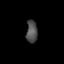
Tissue: lung
Cell type: Myeloid cells
Senescence score: 0.5813
Nuclear area (px): 246
Mean DAPI intensity: 78.358